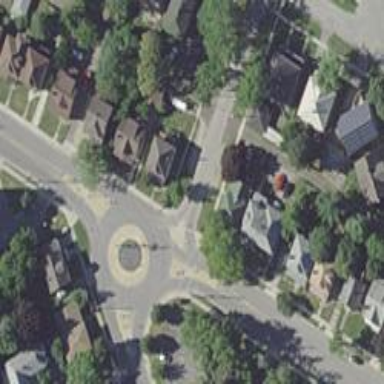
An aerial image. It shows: Residential road with asphalt surface leading to roundabout.